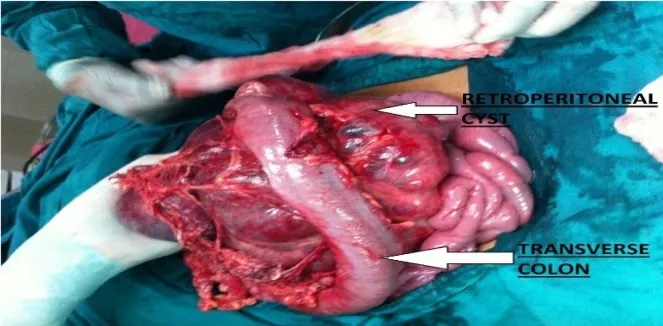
Per op findings of cyst (case 1).
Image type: medical_photograph (other_medical_photograph)